Field crop: maize
Growth stage: 2
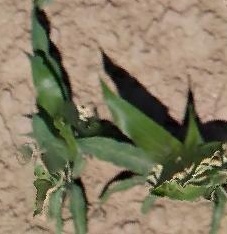
Species: maize